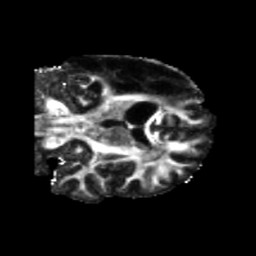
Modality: FA
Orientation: coronal
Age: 27
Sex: female
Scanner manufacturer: siemens
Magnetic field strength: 3 T
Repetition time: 5.47 s
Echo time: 0.0854 s